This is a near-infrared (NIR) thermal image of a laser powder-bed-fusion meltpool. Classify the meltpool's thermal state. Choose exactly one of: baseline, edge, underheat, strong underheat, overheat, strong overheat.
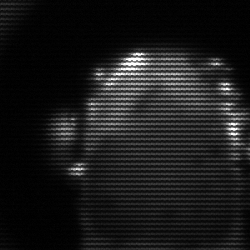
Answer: baseline